Question: I have a tall image inside a short container with 'overflow: hidden;'. The bottom of the image is cut off. How do I make the top get cut off instead of the bottom?

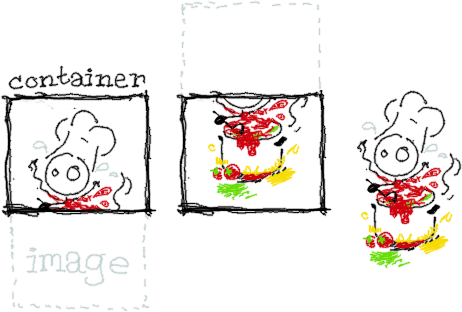
Answer: give the container the following css:
'''
position:relative;
'''
and the image the following css:
'''
position:absolute;
bottom:0px;
'''
P.S.
Very nice (and clear) illustrations btw